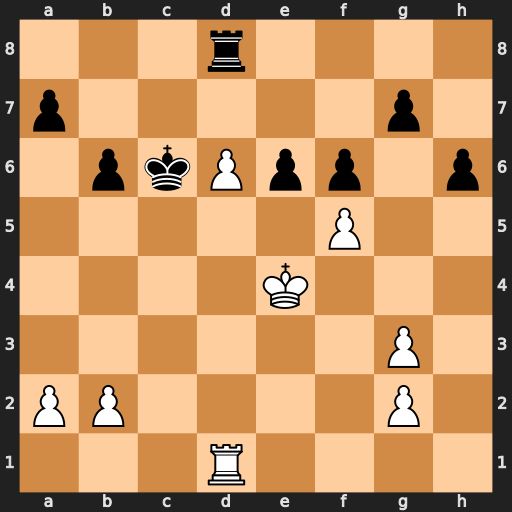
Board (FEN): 3r4/p5p1/1pkPpp1p/5P2/4K3/6P1/PP4P1/3R4
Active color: w
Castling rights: -
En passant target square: -
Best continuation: fxe6 Rxd6 Rc1+